Aerial crown-view tile of a tropical tree (Barro Colorado Island, Panama), acquired 20250414:
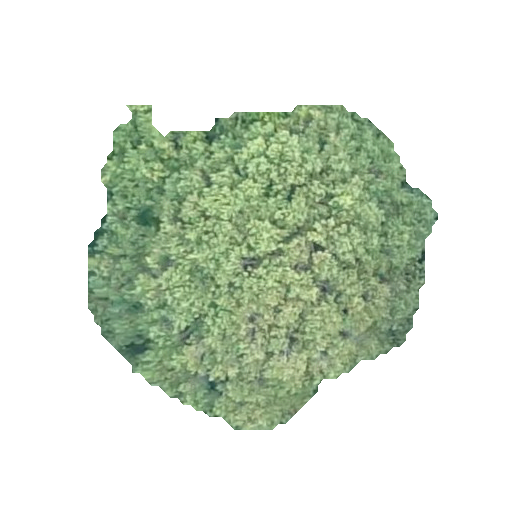
Species: Pouteria stipitata
GBIF accepted scientific name: Pouteria stipitata
Crown area: 124.925 m²